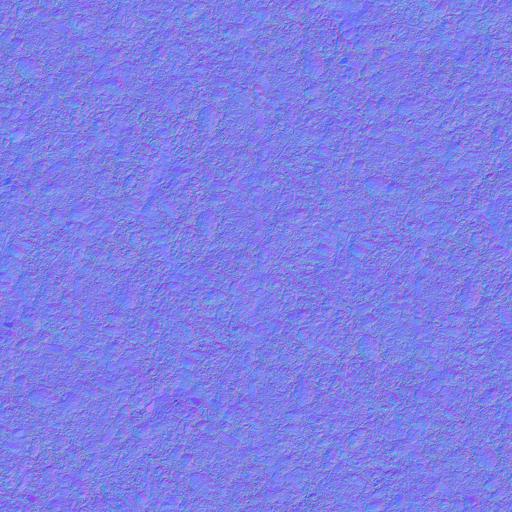
brown dirt dirty ground soil